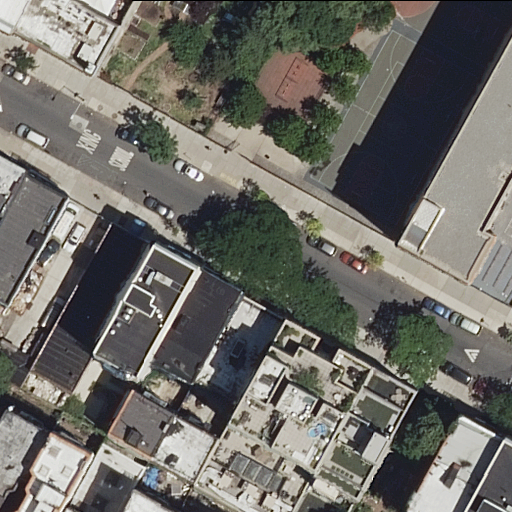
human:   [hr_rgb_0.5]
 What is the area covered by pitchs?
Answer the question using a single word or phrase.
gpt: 17m2

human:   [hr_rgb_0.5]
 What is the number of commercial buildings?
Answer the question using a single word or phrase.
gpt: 0

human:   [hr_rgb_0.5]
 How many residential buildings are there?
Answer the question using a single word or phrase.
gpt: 20

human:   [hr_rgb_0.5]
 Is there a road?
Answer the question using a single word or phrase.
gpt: yes

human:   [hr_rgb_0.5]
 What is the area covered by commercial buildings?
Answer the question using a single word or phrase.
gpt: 0m2

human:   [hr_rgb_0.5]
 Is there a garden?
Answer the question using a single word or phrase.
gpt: yes

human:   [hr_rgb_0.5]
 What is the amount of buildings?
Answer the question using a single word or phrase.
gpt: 20

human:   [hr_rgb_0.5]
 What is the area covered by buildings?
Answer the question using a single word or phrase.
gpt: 6275m2

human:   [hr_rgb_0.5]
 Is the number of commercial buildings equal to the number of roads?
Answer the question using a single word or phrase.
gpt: no

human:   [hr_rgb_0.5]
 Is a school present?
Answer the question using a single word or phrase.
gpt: yes

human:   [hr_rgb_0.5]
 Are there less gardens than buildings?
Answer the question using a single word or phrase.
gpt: yes

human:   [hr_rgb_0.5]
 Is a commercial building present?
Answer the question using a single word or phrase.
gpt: no

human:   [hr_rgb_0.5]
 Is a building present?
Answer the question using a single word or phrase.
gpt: yes

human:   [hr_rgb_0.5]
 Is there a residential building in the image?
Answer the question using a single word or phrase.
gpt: yes

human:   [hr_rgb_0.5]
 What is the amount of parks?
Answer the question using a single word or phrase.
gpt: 1

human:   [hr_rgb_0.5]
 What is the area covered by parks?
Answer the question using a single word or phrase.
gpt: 17m2

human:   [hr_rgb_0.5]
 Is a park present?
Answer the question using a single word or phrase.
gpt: yes

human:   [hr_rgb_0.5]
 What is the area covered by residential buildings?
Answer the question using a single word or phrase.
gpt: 6275m2

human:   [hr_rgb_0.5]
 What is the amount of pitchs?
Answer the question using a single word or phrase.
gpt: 1

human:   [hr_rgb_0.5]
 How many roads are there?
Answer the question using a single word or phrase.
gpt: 2

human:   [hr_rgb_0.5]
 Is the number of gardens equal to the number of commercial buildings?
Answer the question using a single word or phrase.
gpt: no

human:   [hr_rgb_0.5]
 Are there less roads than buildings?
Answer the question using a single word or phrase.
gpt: yes

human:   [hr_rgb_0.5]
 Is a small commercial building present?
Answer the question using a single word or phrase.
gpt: no

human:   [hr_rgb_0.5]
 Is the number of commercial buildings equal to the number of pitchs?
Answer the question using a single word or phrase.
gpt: no

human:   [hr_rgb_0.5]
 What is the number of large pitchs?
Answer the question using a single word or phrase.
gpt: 0

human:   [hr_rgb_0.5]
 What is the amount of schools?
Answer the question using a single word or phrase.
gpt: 1

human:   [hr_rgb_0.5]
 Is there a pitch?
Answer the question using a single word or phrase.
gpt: yes

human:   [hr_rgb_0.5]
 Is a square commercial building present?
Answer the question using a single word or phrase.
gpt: no

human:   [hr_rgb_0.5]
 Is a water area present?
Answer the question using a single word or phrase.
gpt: no

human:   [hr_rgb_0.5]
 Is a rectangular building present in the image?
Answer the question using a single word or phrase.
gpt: yes

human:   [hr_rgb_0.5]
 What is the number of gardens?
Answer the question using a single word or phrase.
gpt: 1

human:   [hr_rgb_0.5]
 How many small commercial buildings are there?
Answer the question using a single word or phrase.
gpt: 0

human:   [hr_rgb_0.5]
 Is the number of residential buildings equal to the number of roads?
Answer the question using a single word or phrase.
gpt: no

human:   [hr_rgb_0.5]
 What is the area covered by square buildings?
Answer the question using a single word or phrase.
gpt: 0m2

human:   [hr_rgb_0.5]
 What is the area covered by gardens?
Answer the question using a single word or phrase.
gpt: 145m2

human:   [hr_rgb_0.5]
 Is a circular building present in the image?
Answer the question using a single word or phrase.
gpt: no

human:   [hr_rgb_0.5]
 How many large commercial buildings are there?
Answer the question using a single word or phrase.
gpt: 0

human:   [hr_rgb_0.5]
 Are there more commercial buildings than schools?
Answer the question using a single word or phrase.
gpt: no

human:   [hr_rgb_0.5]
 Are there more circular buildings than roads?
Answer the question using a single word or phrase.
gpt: no

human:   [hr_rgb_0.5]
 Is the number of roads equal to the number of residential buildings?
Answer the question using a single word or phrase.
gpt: no

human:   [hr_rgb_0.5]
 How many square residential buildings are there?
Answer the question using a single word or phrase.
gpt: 0

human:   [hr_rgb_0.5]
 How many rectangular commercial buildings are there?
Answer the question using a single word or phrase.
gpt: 0

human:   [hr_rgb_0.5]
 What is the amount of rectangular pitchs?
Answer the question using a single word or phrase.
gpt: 1

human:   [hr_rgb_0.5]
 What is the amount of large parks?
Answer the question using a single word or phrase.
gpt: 0

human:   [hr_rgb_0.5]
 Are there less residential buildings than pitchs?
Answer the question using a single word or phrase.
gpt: no

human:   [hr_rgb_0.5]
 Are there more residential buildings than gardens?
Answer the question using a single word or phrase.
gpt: yes

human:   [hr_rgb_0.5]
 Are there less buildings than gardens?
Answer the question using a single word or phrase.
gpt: no

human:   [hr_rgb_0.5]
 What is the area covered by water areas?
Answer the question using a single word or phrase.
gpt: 0m2

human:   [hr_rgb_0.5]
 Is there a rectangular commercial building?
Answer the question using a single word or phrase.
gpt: no

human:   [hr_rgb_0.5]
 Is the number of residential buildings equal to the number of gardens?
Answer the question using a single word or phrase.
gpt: no

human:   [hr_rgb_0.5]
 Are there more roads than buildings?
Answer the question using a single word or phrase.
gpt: no

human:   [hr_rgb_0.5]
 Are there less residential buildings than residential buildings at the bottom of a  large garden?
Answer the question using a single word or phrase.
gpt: no

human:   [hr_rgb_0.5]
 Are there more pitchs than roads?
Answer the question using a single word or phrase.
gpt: no

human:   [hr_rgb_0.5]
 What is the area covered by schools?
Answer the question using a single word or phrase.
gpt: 4545m2

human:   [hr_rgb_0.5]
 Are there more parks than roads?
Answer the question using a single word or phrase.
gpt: no

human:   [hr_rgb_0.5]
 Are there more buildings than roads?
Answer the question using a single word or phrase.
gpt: yes

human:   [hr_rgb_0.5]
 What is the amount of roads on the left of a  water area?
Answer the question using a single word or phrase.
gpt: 0

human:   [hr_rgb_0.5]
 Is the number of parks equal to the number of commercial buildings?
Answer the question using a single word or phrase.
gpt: no

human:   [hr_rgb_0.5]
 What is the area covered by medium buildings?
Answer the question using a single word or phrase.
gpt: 1913m2

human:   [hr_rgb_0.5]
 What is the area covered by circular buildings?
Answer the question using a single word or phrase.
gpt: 0m2

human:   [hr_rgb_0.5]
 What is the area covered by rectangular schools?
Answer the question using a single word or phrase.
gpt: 0m2

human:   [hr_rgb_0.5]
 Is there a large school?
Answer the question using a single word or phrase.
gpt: yes

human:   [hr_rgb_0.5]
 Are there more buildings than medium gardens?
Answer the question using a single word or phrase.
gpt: yes

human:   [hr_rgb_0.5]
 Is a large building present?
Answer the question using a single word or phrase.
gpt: yes